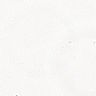
Metastatic tissue present: no